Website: macys
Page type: delivery-shipping
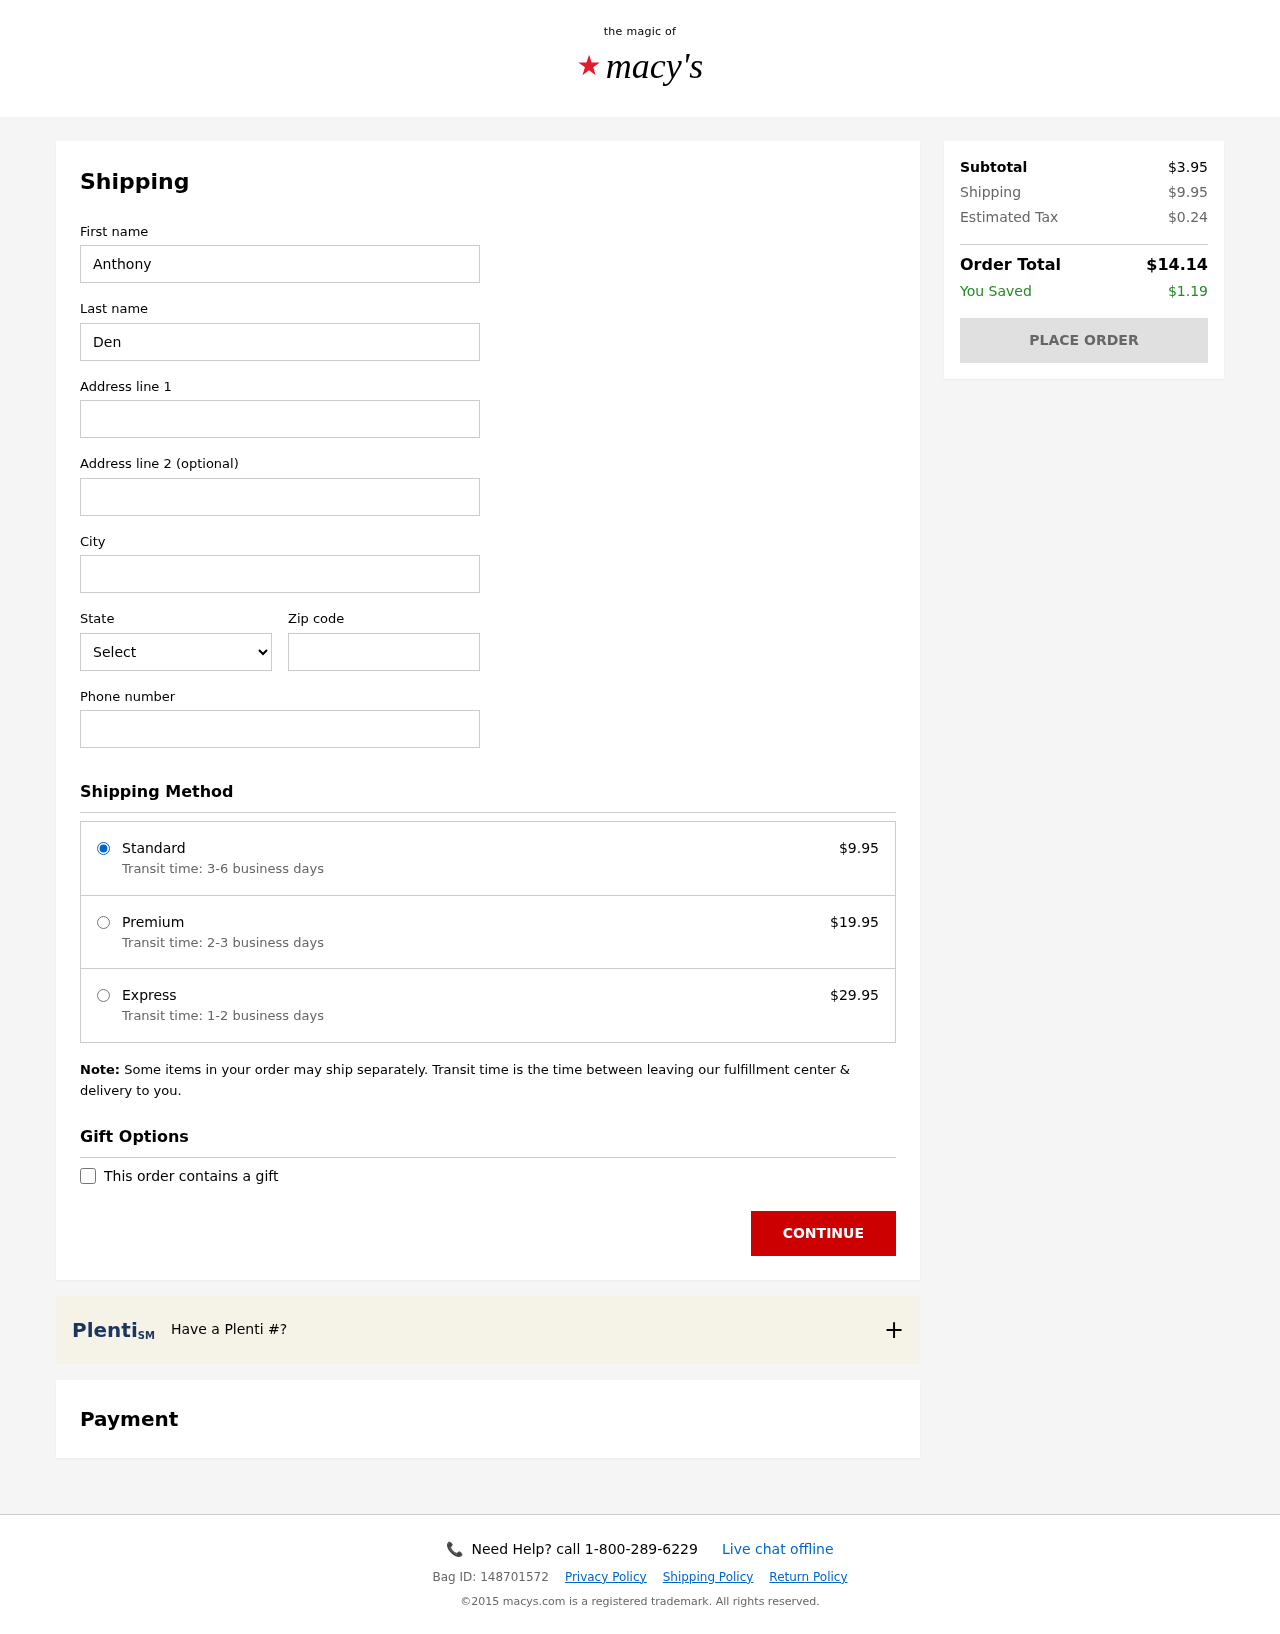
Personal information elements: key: PII_CITY
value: New Kevinbury
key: PII_FIRSTNAME
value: Anthony
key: PII_LASTNAME
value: Dennis
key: PII_PHONE
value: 3767963417
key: PII_POSTCODE
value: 88651
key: PII_STATE_ABBR
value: AZ
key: PII_STREET
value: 7672 Kevin Hills Suite 663
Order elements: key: ORDER_SHIPPING_COST
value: $9.95
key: ORDER_SHIPPING_PREMIUM
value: $19.95
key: ORDER_SHIPPING_EXPRESS
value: $29.95
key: ORDER_SUBTOTAL
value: $3.95
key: ORDER_TAX
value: $0.24
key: ORDER_TOTAL
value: $14.14
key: ORDER_SAVINGS
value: $1.19